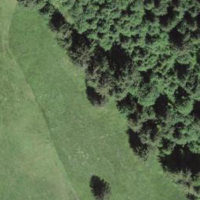
EUNIS habitat code: 44
Species observed at this site:
Filipendula ulmaria